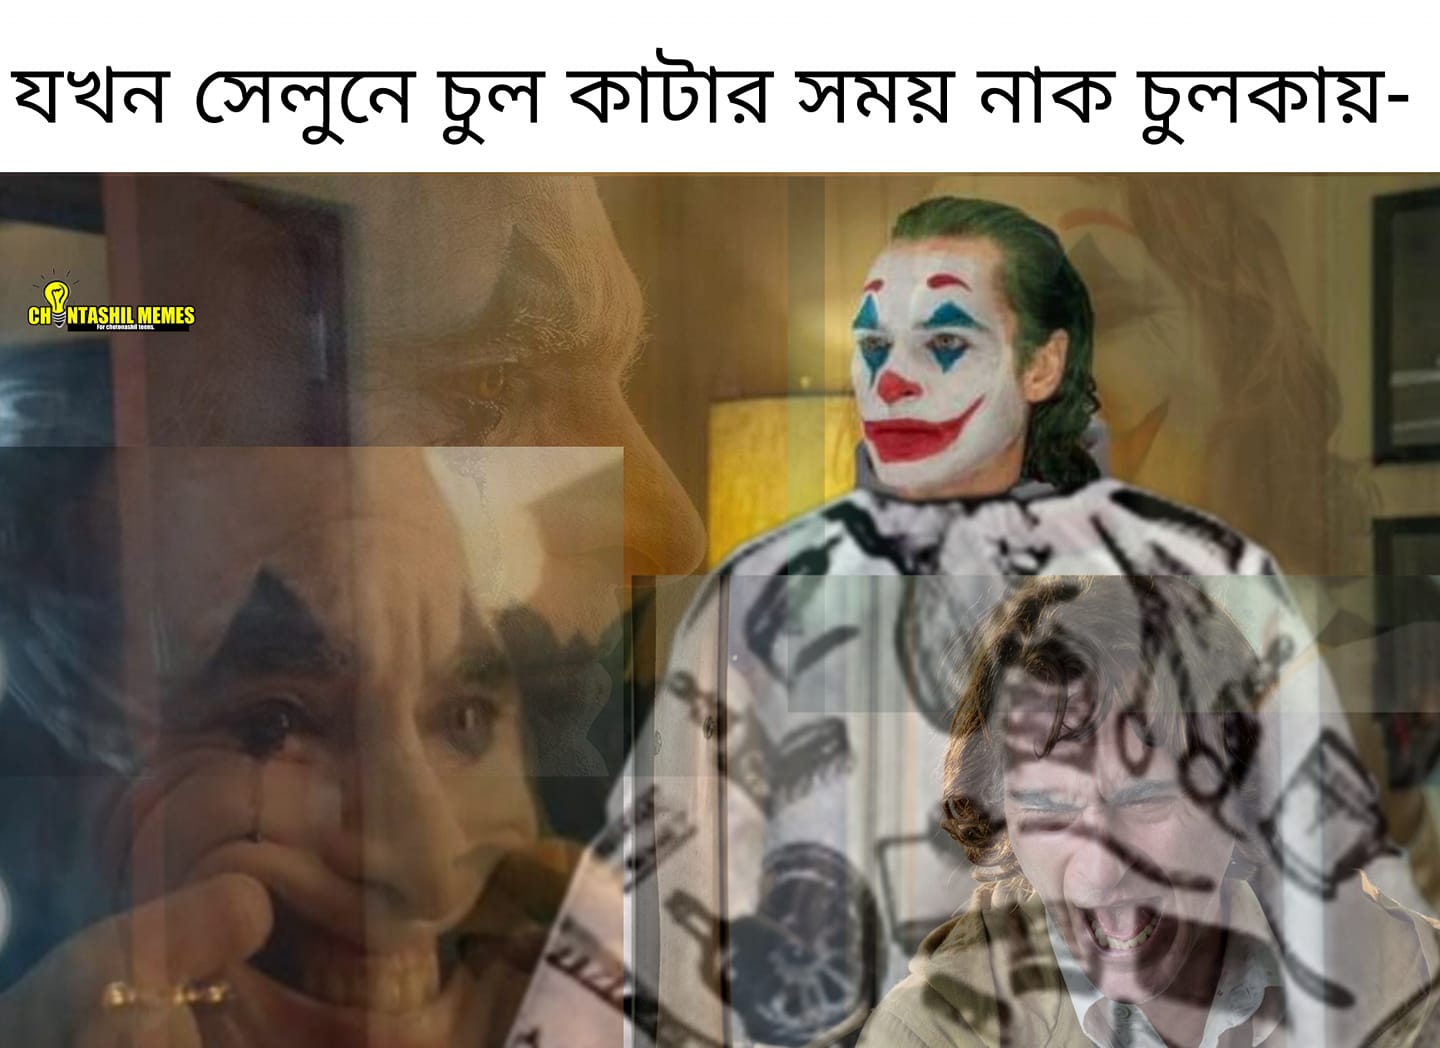
Caption: যখন  সেলুনে চুল কাটার সময় নাক চুলকায় -
Label: non-hate